A spectrogram of one vibration snapshot from a rotating bearing is shown (time on one axis, frequency on the other). Classify the bearing condition as one of: normal, inner_race, outer_race, ball.
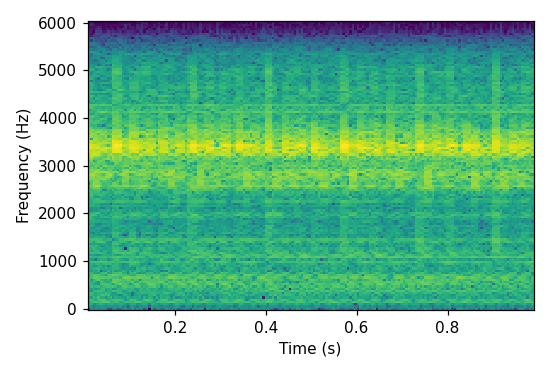
Answer: outer_race